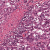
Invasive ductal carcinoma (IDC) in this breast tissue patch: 1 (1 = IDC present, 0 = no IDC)